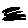
Label: zigzag